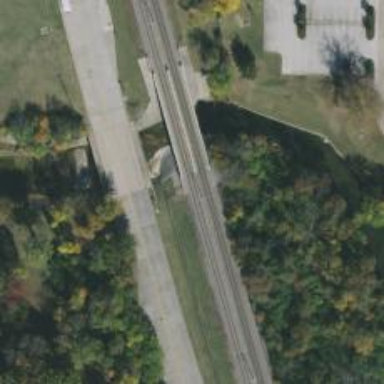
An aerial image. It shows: Light rail bridge with electrified contact line.